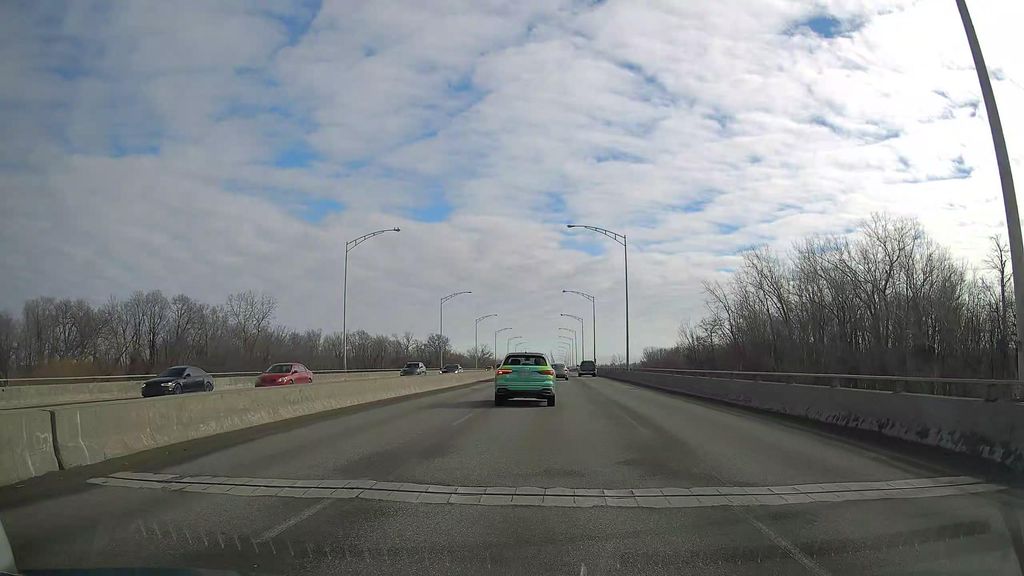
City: montreal